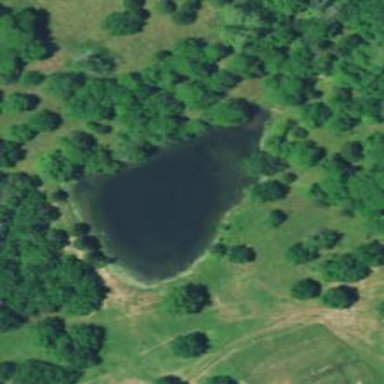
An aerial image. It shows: Serene pond surrounded by nature.